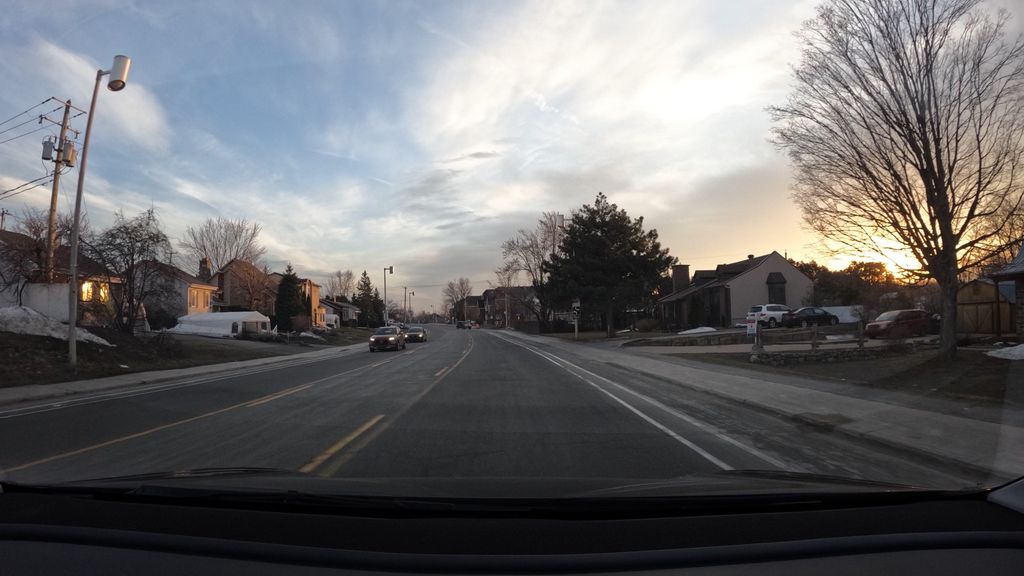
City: montreal